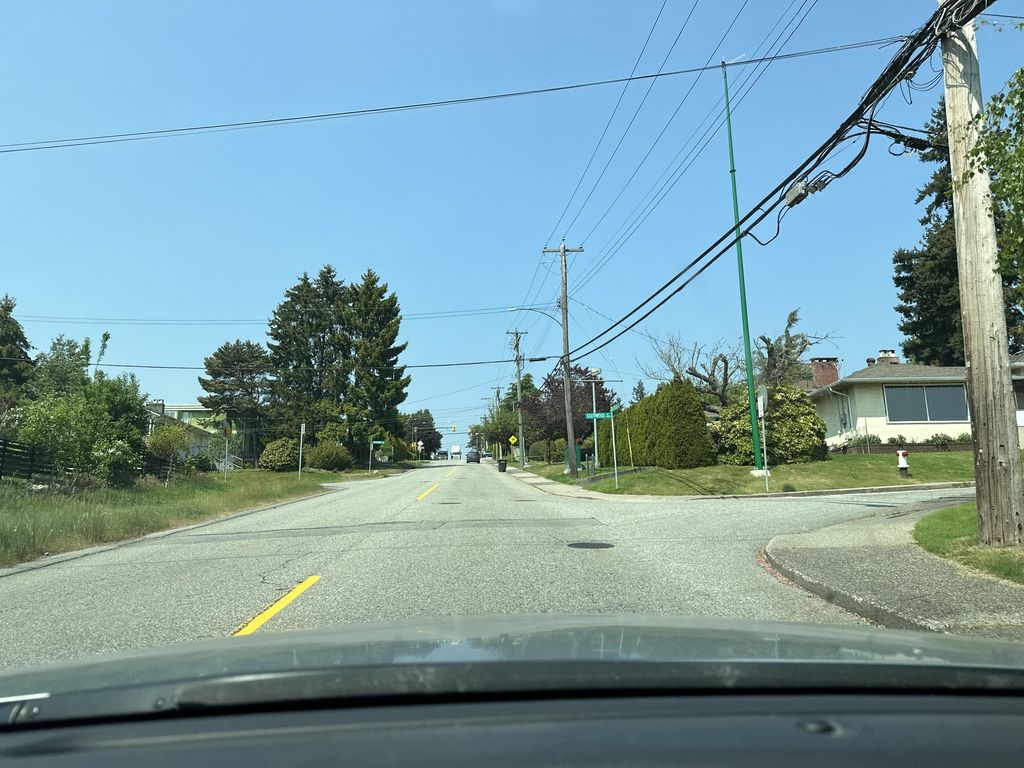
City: vancouver